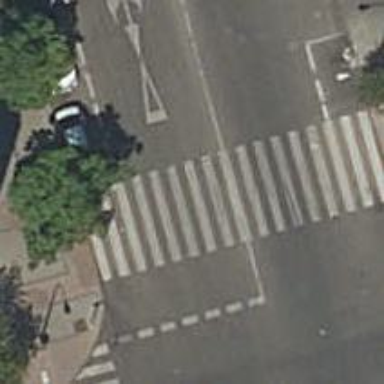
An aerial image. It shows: Marked crossing on the road.